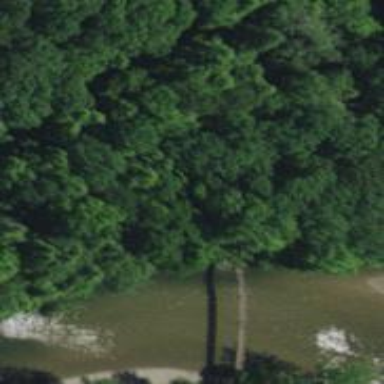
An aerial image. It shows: Footway road on suspension bridge with grade 4 tracktype.